Interaction volume radius: 10 \u00c5
Interaction volume height: 30 \u00c5
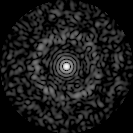
Disorder parameter: 0.8307